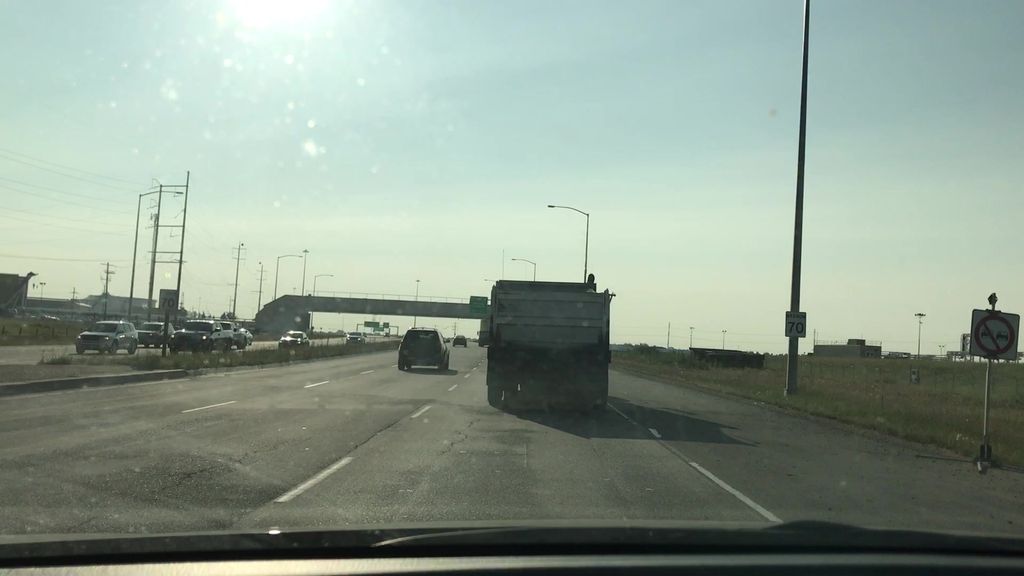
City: edmonton